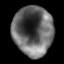
Tissue: lung
Cell type: T cells
Senescence score: 0.2175
Nuclear area (px): 1925
Mean DAPI intensity: 102.098